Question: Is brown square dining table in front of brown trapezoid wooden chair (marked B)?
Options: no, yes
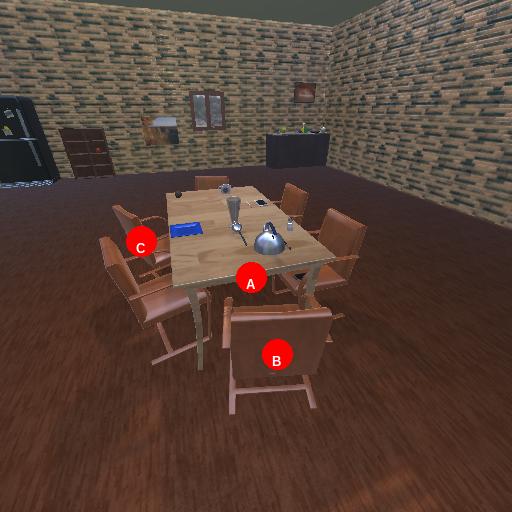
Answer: no